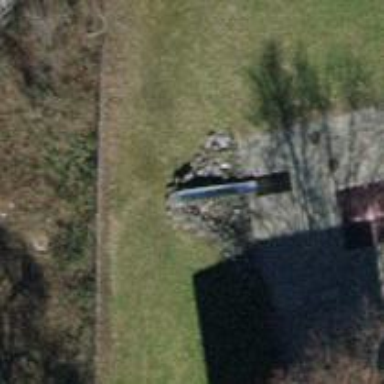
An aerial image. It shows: Playground with slide.